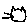
Label: cat